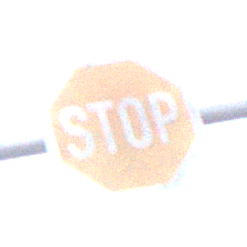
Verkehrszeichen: Stop
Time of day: MorningAfternoon
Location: Outdoor (Urban)
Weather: Overcast
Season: NotSpecified
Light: Natural